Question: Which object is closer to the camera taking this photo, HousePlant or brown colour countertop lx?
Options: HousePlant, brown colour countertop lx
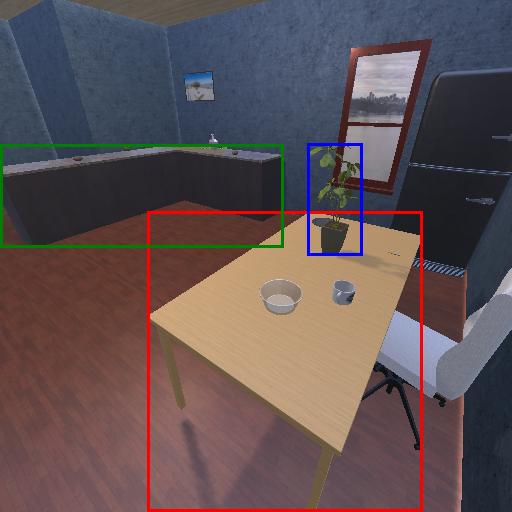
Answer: HousePlant